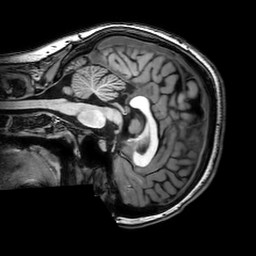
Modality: T1w
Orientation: sagittal
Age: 20
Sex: female
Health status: healthy
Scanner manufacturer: philips
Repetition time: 0.008157 s
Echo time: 0.00373 s